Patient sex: F
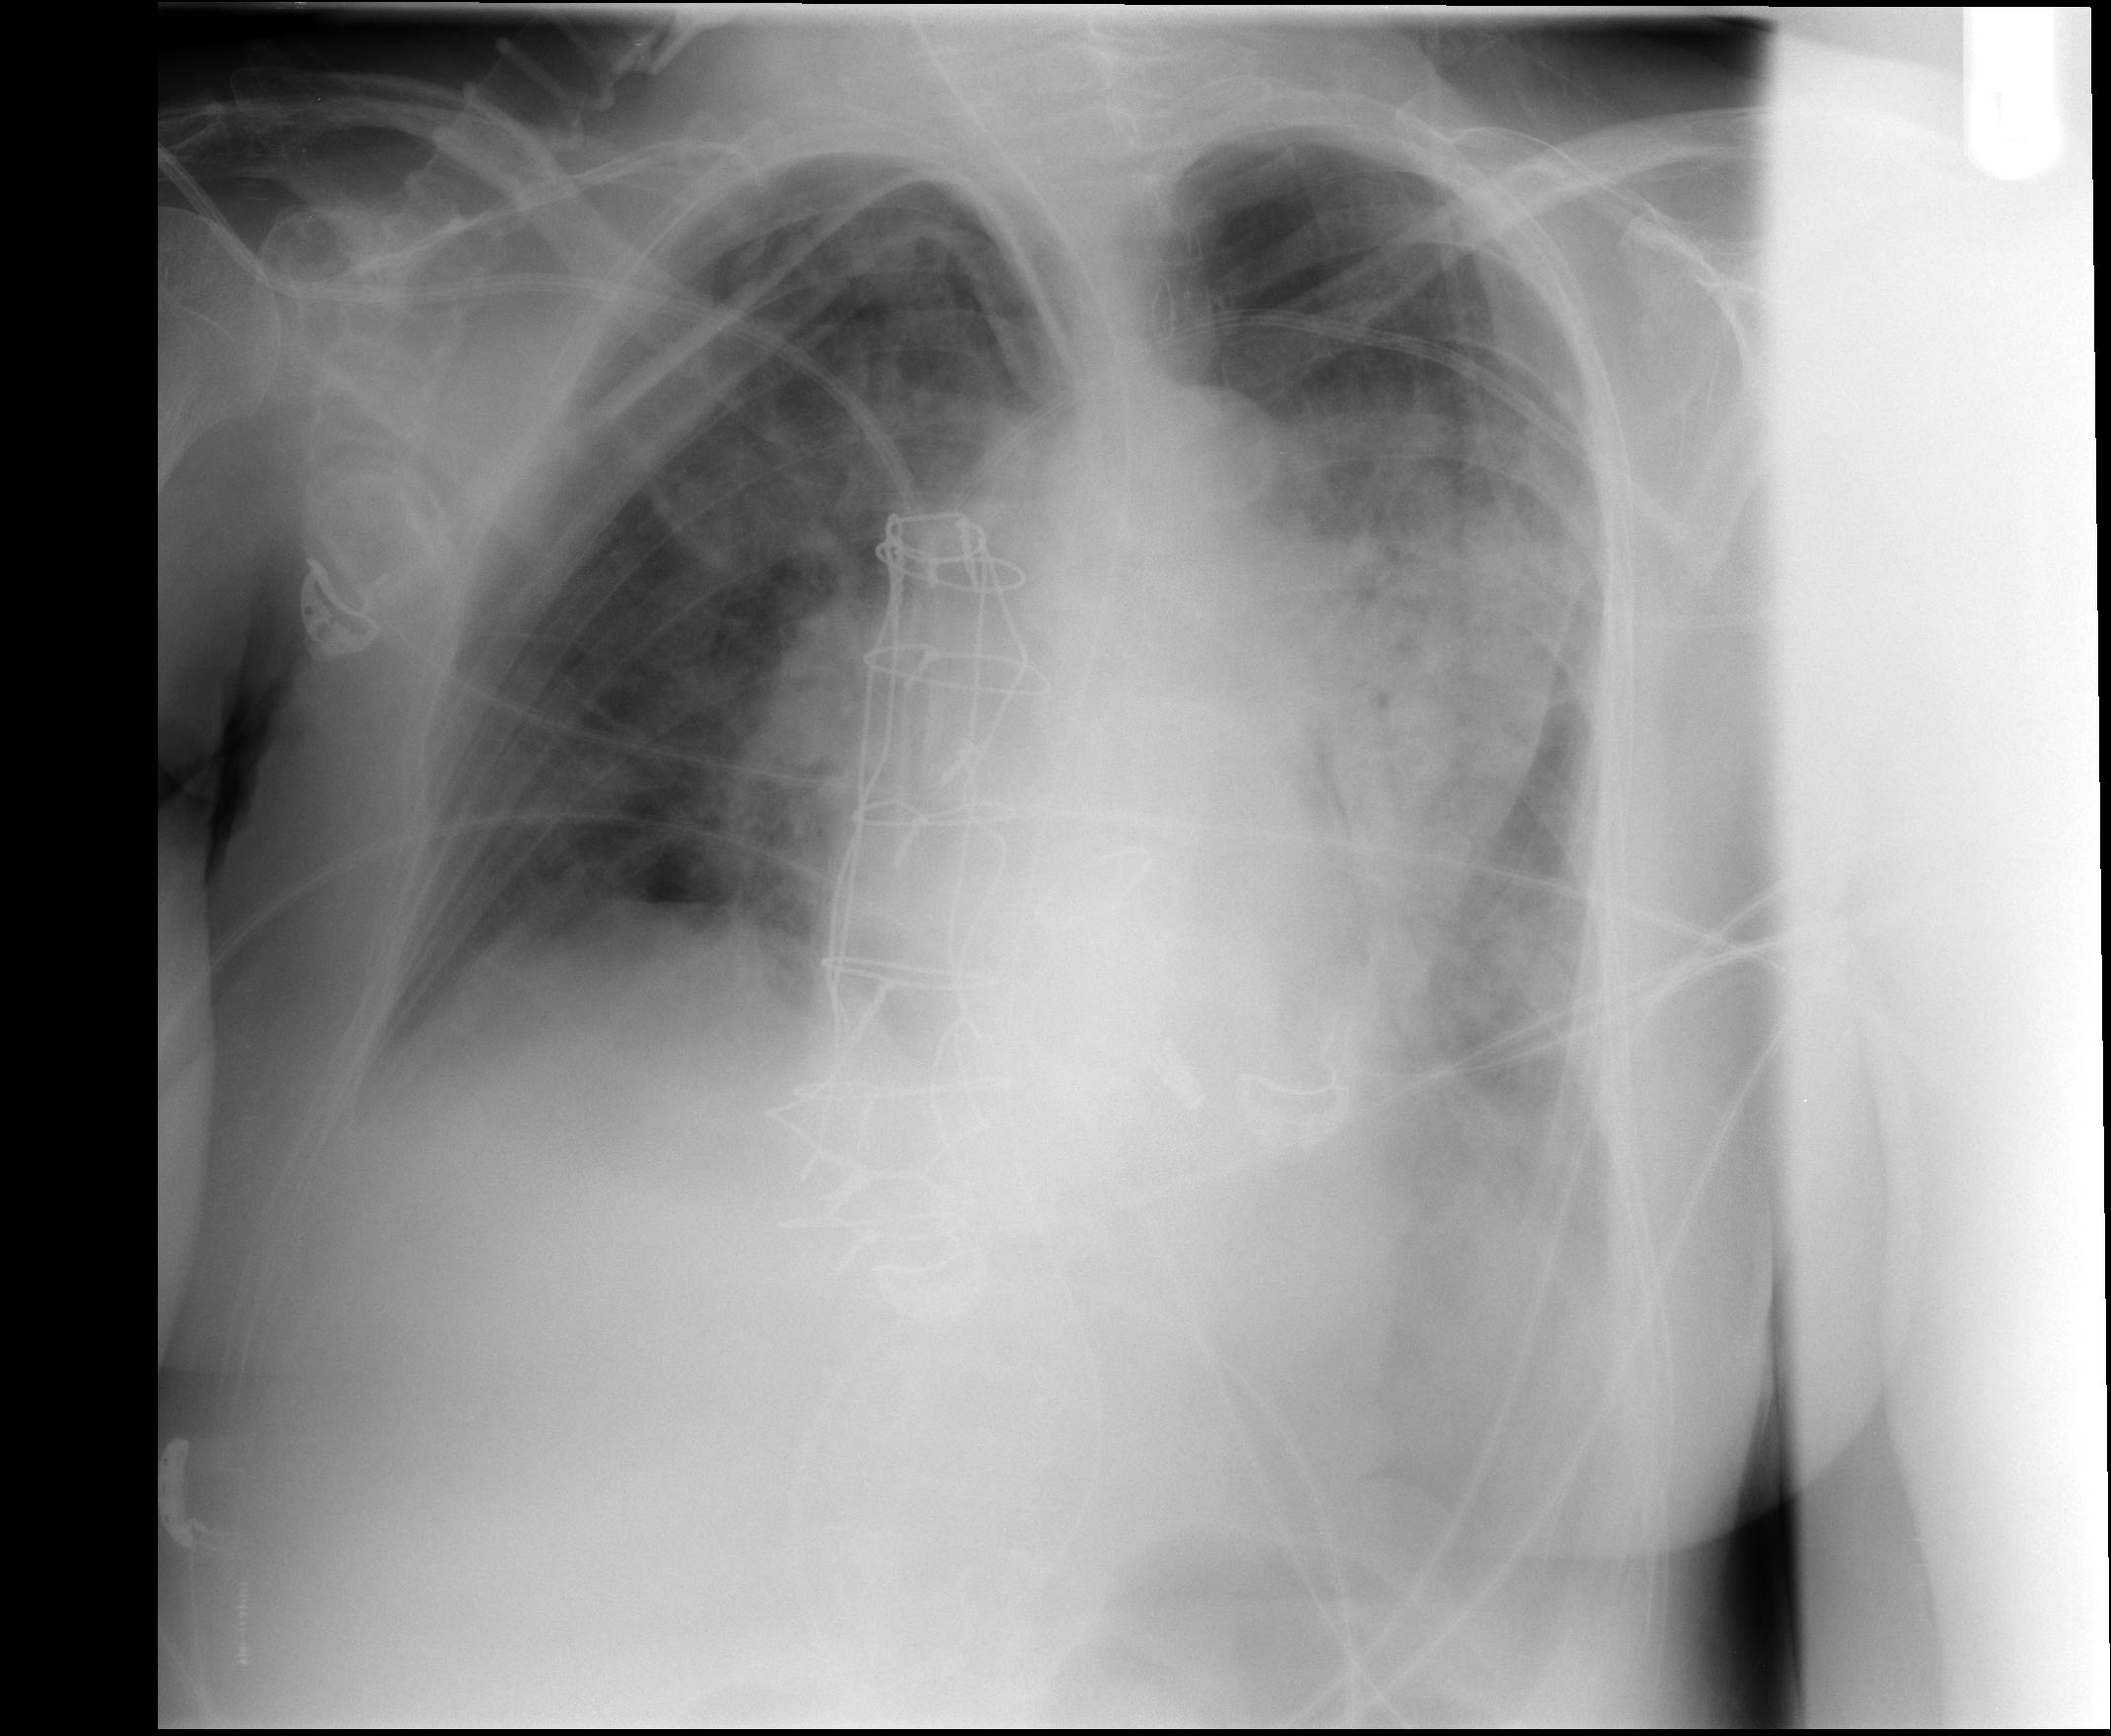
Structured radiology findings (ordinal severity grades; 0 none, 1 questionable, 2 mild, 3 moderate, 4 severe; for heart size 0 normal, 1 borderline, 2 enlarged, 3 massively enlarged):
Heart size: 0
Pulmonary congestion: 2
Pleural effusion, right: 0
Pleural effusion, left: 3
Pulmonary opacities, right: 1
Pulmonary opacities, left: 2
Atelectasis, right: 2
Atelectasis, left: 2